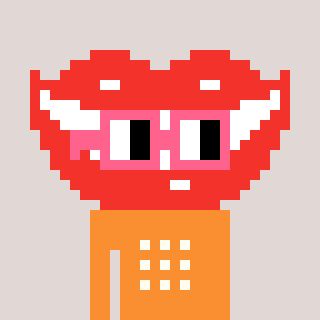
a pixel art character with square pink glasses, a smile-shaped head and a orange-colored body on a warm background